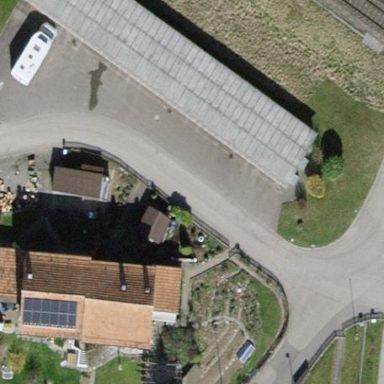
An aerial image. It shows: Group of garages.